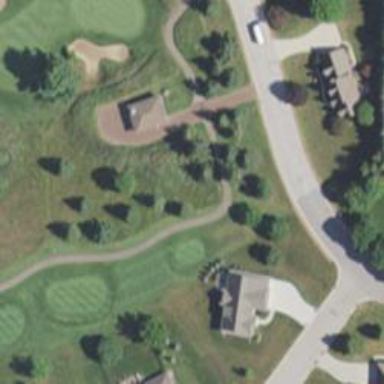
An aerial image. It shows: Service road used as golf cart path.